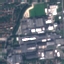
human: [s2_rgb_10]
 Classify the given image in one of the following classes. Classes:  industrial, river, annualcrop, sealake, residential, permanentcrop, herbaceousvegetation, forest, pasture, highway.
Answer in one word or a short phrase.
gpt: Industrial